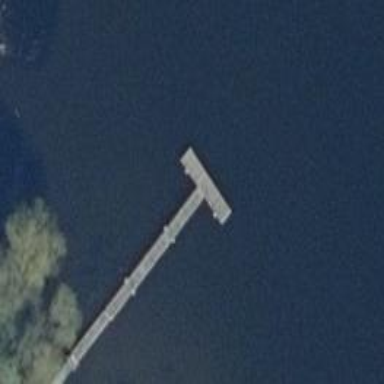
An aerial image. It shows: Man-made pier.